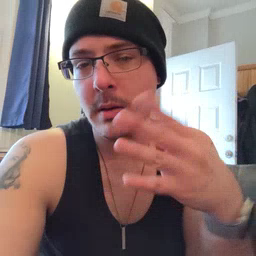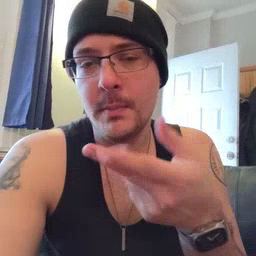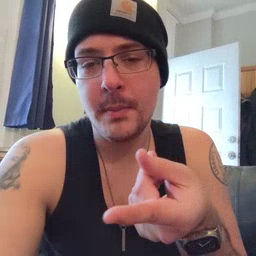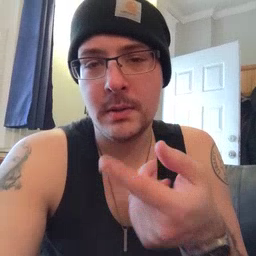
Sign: puppy